Question: I have the following linq, I want the last product modified in the day, for example at the begginning of the day I have 2000 products ('CajasDia'), but at noon I have only 500 products ('CajasDia'), this linq is giving me the full list of modifications of the products in the day, I want only the last record of the modified product (only the 500)
This involves 3 tables, 'Producto' (products), 'ProductoSubRegion' and 'SubRegion', a there are a lot of products containing in a region and a region contains a lot of products.
This is the relation between the tables:
'Producto' 1..* 'ProductoSubRegion' *..1 'SubRegion'
'''
List<ProductoAgr> _productos =
(from p in db.ProductoSubRegion.Include("Producto")
orderby p.Fecha descending
where p.SubRegion.IDSubRegion.Equals(
(from c in db.Cliente
join v in db.Vendedor
on c.IDVendedor equals v.IDVendedor
where c.IDCliente.Equals(_IDCliente)
select c.Vendedor.SubRegion.IDSubRegion).FirstOrDefault()) &&
(p.Fecha >= today && p.Fecha < tomorrow)
group p by new
{
p.Producto.IDProducto,
p.Producto.Nombre,
p.Producto.Precio,
p.Producto.Descripcion,
NombreProducto = p.Producto.TipoProducto.Nombre,
p.Fecha,
p.CajasDia
} into ps
select new ProductoAgr()
{
IDProducto = ps.Key.IDProducto,
Nombre = ps.Key.Nombre,
Precio = ps.Key.Precio,
Descripcion = ps.Key.Descripcion,
NombreProducto = ps.Key.NombreProducto,
CajasDia = ps.Key.CajasDia,
Fecha = ps.Key.Fecha
}).ToList();
return View(_productos);
'''
This is what I'm getting, I should be getting only one record, the 1496 value for the product1

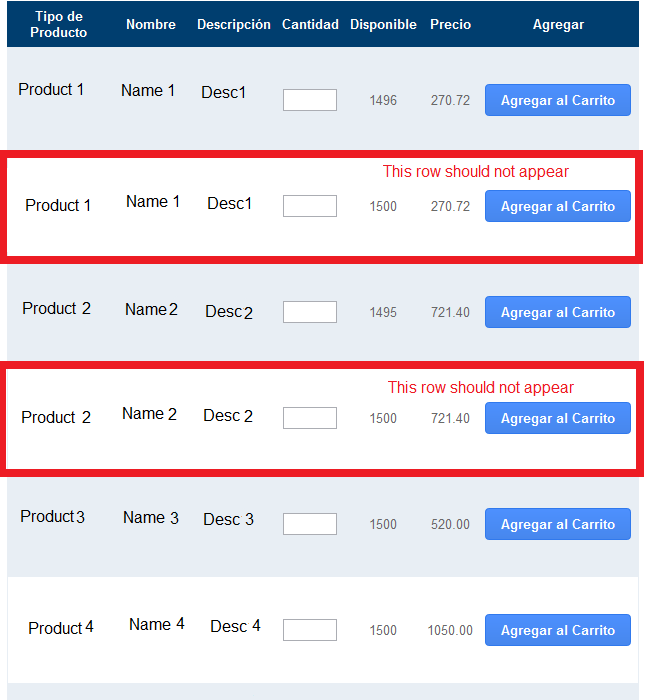
Answer: I split the linq into two linqs, its working, but it would be good to have only one, since it could improve the performance...
For anyone having a similar problem, a short explanation, the first linq gets all the products of the day that belongs to a 'Region' order by 'Fecha' (which is a date value); the second linq group the values into the unique values, such as ID of the product, name, price and description.
Hope it helps someone else.
'''
List<ProductoSubRegion> _subregion = (from p in db.ProductoSubRegion.Include("Producto")
where p.SubRegion.IDSubRegion.Equals(
(from c in db.Cliente
join v in db.Vendedor
on c.IDVendedor equals v.IDVendedor
where c.IDCliente.Equals(_IDCliente)
select c.Vendedor.SubRegion.IDSubRegion).FirstOrDefault())
&& (p.Fecha >= today && p.Fecha < tomorrow)
select p).OrderByDescending(y => y.Fecha).ToList();
List<ProductoAgregar> _productos = (from t in _subregion
group t by new
{
t.Producto.IDProducto,
t.Producto.Nombre,
t.Producto.Precio,
t.Producto.Descripcion,
NombreProducto = t.Producto.TipoProducto.Nombre
} into ps
select new ProductoAgregar()
{
IDProducto = ps.Key.IDProducto,
Nombre = ps.Key.Nombre,
Precio = ps.Key.Precio,
Descripcion = ps.Key.Descripcion,
NombreProducto = ps.Key.NombreProducto,
CajasDia = ps.Select(u => u.CajasDia).FirstOrDefault(),
Fecha = ps.Select(u => u.Fecha).FirstOrDefault(),
}).ToList();
return View(_productos);
'''
The main difference is the place where I use the 'orderby', but I couldn't find an answer...